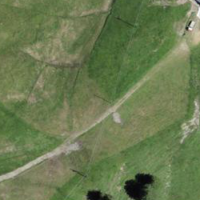
EUNIS habitat code: 26
Species observed at this site:
Falco tinnunculus
Phoenicurus ochruros
Hirundo rustica